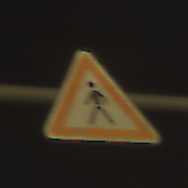
Verkehrszeichen: FussgaengerRechts
Umgebung: Outdoor, Urban
Tageszeit: Night
Wetter: PartlyCloudy
Licht: Artificial
Jahreszeit: NotSpecified
Kontrast: HighContrast